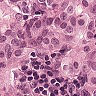
Metastatic tissue present: yes